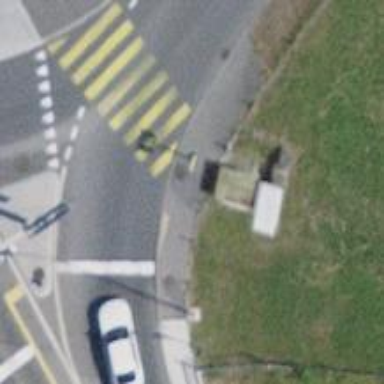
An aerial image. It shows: Kerb barrier.